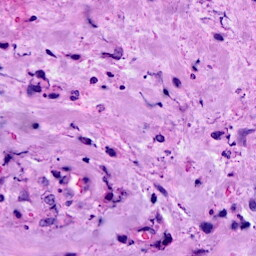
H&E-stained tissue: Breast